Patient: sex F, age 58
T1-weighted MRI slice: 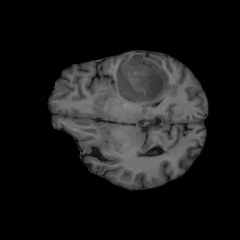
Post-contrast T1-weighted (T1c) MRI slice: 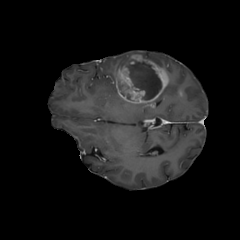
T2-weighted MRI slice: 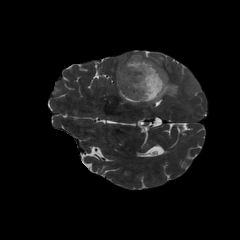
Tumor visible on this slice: yes
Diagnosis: Glioblastoma, IDH-wildtype
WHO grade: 4